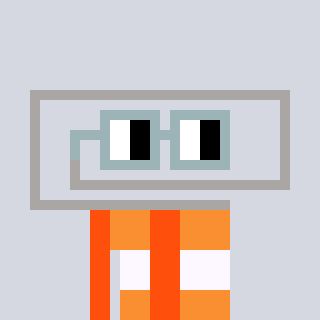
a pixel art character with square dark gray glasses, a paperclip-shaped head and a orange-colored body on a cool background